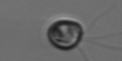
Label: flagellate_morphotype1